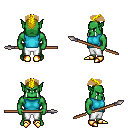
a pixel art fantasy rpg character, male body template, orc, green skin, teal sleeveless shirt, white pants, blonde short mohawk hairstyle, gold boots, spear, four views (front, back, left, right), 2x2 character sprite sheet, small pixel art, hard edges, no anti-aliasing